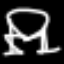
Label: frog